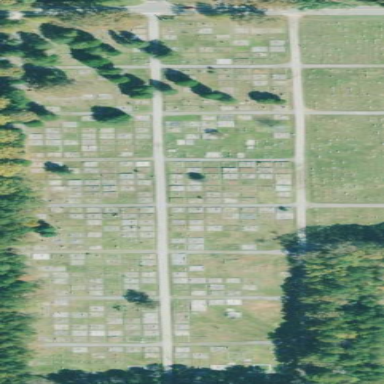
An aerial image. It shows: Cemetery.